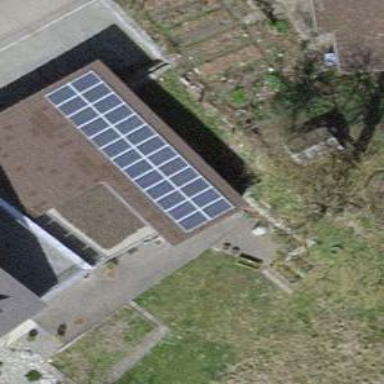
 consisting of solar photovoltaic panels."